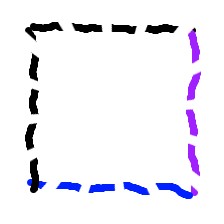
Shape: square